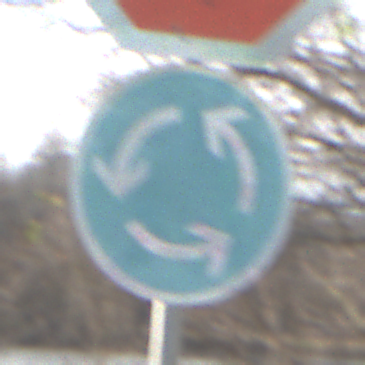
Verkehrszeichen: Kreisverkehr
Zusatzzeichen oben: Stop
Umgebung: Outdoor, Nature
Tageszeit: MorningAfternoon
Wetter: PartlyCloudy
Licht: Natural
Jahreszeit: NotSpecified
Kontrast: HighContrast